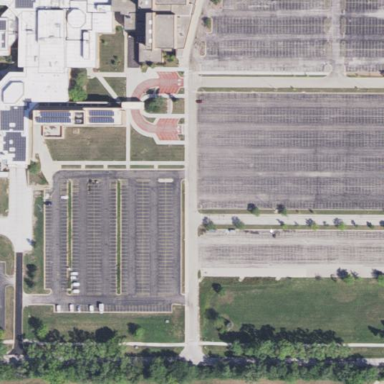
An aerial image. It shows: Parking area.